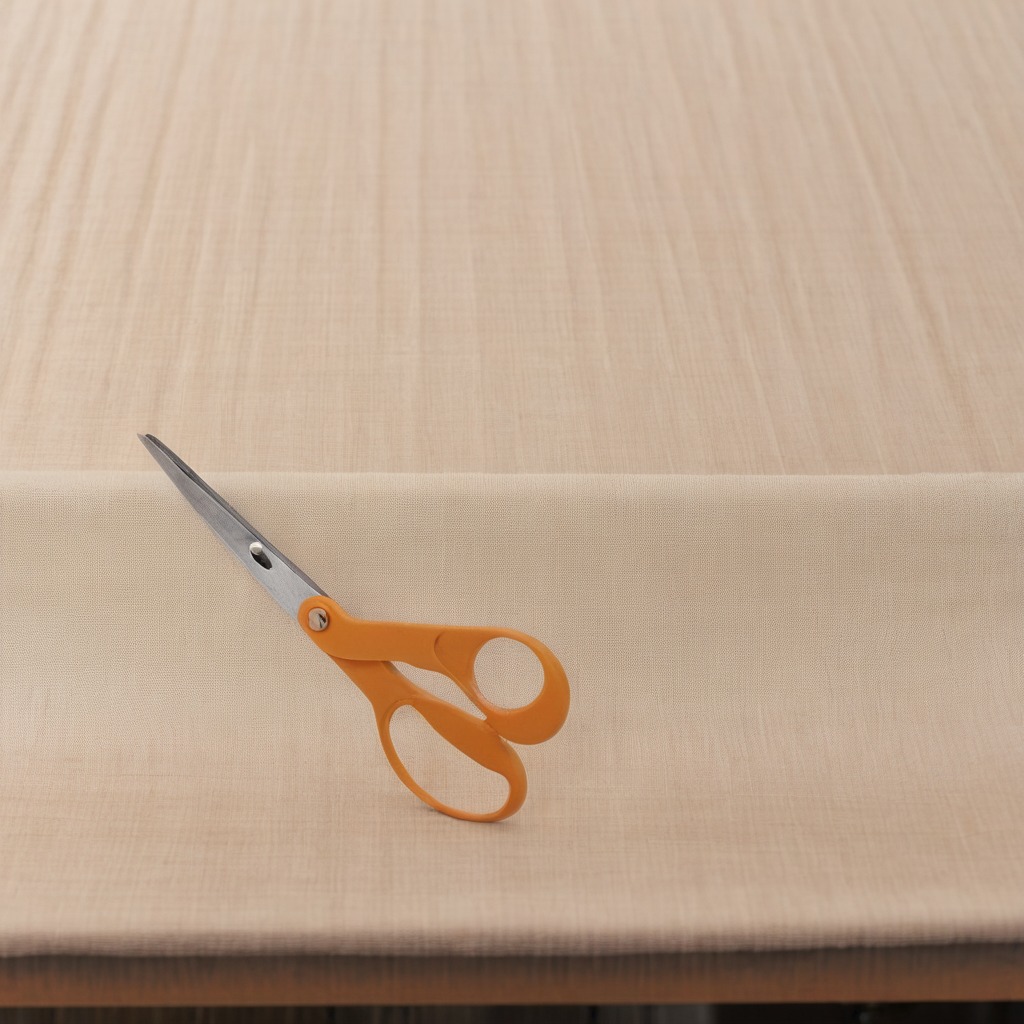
A scissor lying on a wooden table in an outdoor workshop during daytime bright natural light soft shadows worn but beneath the cloth